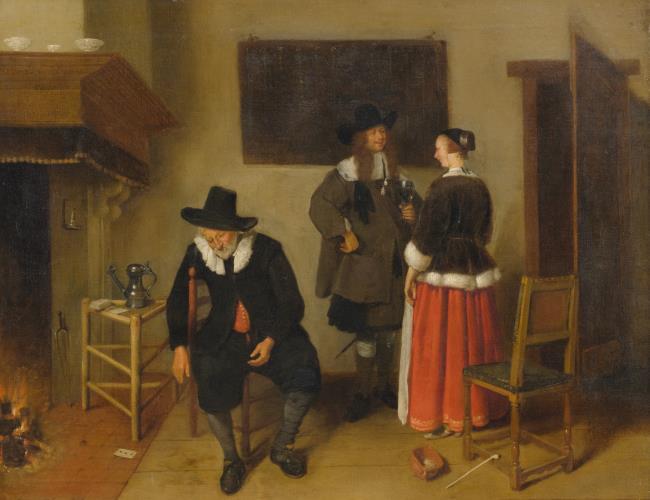
Title: Sleeping man and coupl in conversation in an interior
Artist: Quiringh van Brekelenkam
Earliest date: 1660
Latest date: 1660
Genre: painting
Iconography: Tobacco
Keywords: genre, interior view, three human figures, full-length portrait, sitting, standing (position), hand on side, man, old man, woman, hat, ruff 'à la confusion', mutche, flat shoulder collar, home jacket, sleeping, talk, fire pot, pipe, roemer, playing card, Jan Steen jug, schuldlei (debt board), fireplace, mantelpiece, doorway, chair